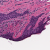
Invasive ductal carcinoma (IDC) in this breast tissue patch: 0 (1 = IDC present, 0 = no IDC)